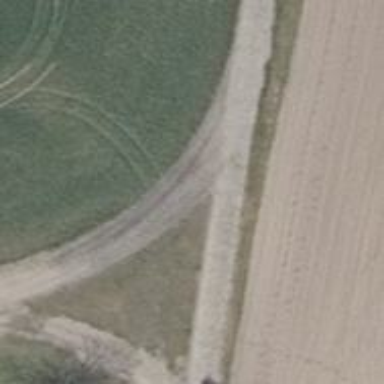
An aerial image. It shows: Dirt track road with grade3 tracktype.